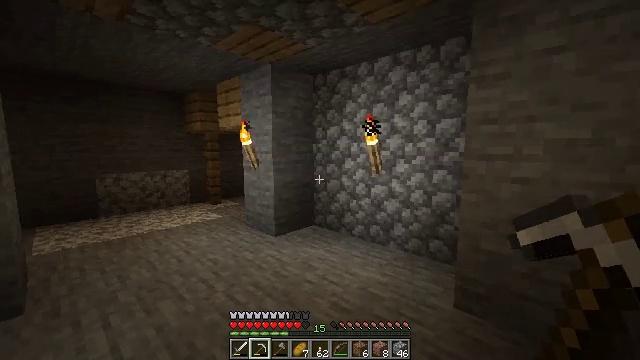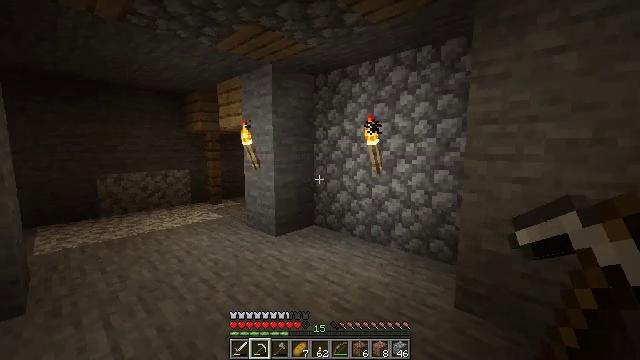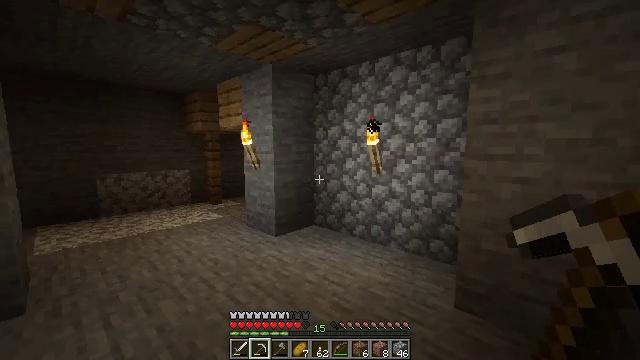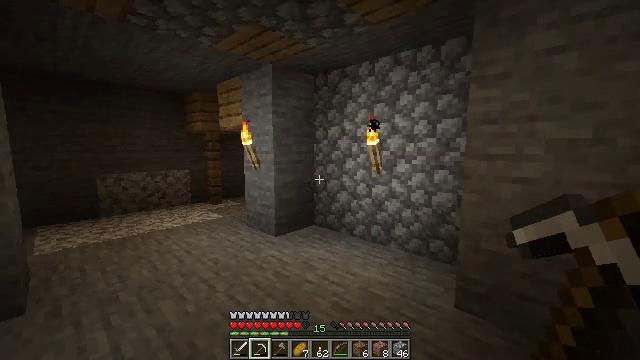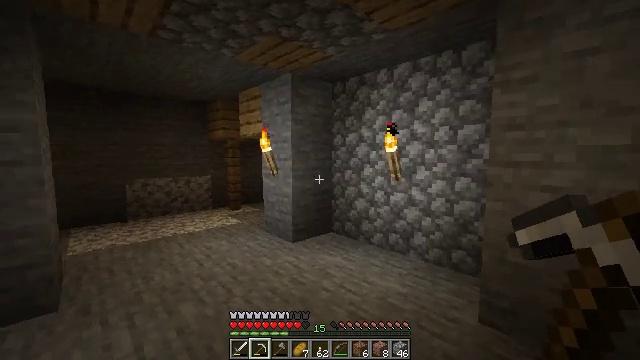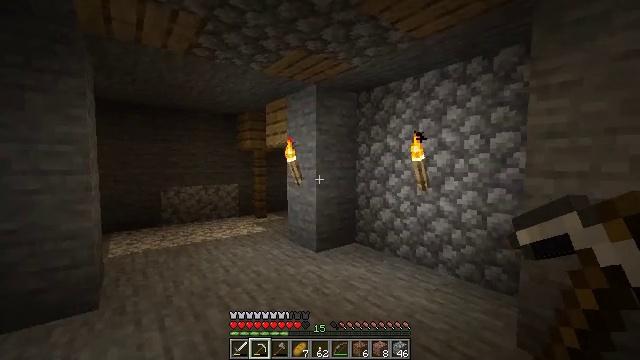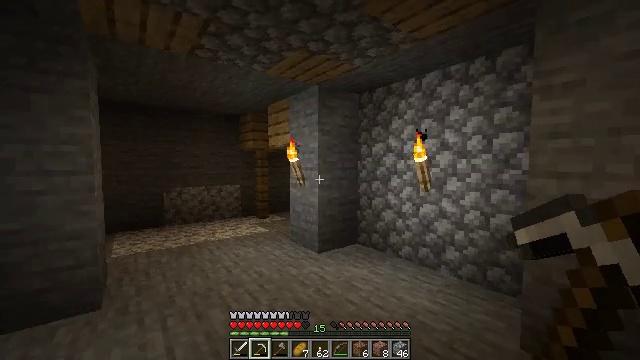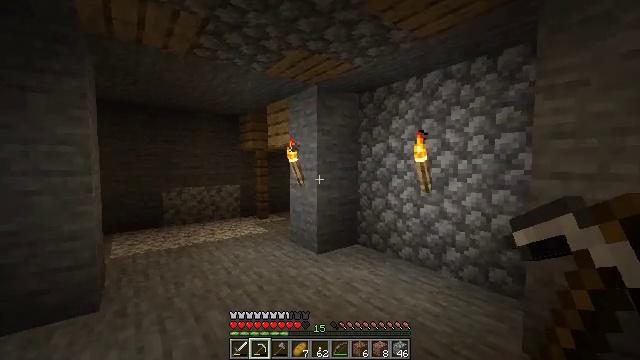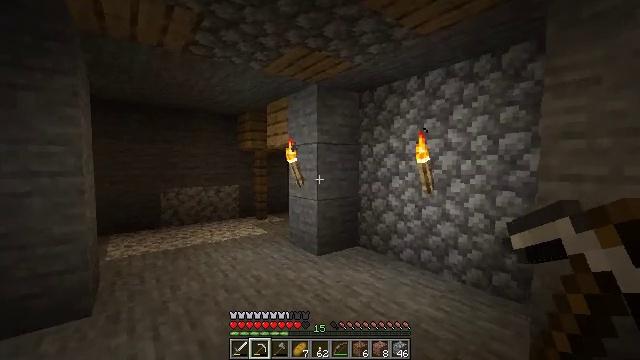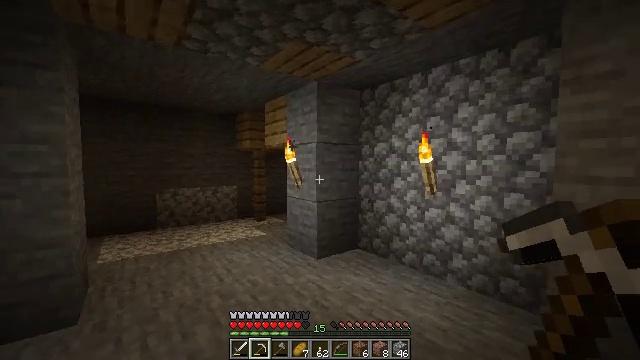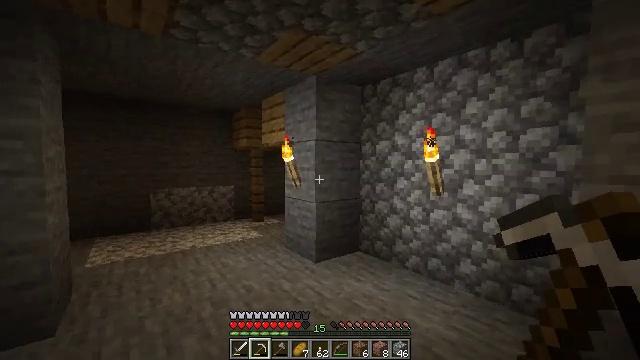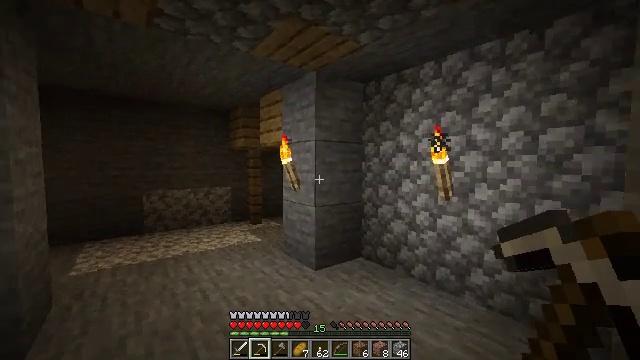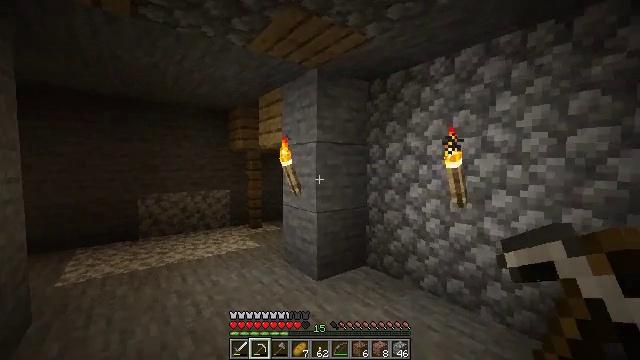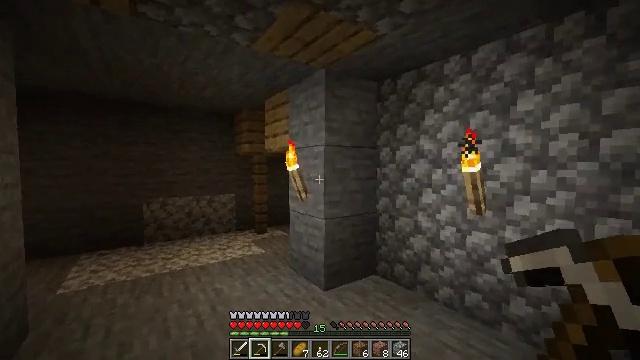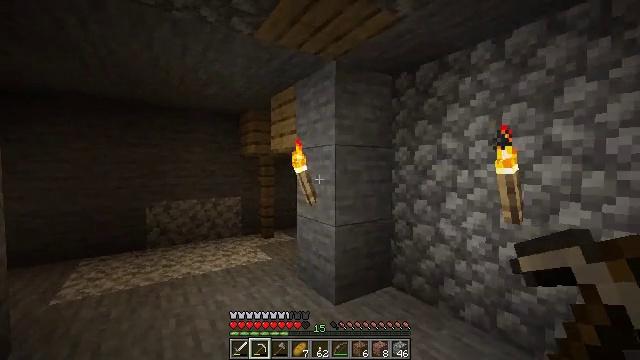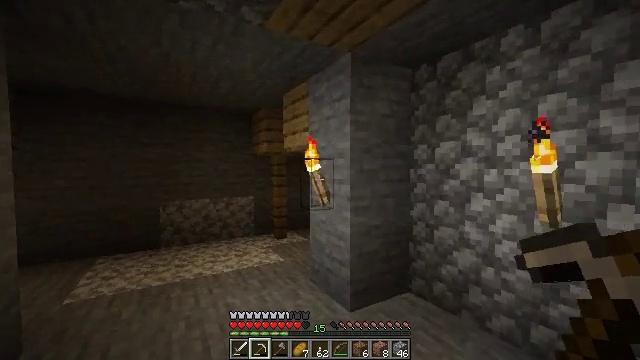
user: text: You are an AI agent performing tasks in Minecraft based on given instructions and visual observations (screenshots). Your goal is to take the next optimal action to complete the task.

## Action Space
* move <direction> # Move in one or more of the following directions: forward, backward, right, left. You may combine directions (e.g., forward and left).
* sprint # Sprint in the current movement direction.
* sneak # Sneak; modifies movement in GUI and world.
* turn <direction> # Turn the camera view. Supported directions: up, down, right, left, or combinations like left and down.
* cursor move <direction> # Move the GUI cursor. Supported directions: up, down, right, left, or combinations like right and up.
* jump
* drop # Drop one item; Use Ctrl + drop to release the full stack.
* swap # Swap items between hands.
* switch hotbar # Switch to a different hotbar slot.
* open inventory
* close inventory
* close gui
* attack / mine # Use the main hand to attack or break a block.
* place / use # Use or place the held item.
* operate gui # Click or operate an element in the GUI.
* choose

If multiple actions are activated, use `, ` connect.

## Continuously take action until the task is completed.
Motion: motion action
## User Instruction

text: Mine planks.
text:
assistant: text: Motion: no_op
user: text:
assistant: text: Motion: no_op
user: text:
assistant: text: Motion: no_op
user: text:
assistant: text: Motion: turn left and up
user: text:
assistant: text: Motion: turn left and up
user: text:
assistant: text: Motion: no_op
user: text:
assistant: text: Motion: move forward
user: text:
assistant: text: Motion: move forward
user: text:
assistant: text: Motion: move forward
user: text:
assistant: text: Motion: move forward
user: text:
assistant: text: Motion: move forward
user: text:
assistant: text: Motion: move forward
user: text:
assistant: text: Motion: move forward, turn left
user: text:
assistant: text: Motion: move forward, turn left
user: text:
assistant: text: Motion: move forward, turn left
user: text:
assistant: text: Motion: move forward, turn left
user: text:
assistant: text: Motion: move forward
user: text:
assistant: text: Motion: move forward
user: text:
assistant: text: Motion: move forward
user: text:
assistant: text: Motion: move forward
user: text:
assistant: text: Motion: move forward
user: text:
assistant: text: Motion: move forward and move left
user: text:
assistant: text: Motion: move forward and move left
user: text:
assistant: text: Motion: move forward and move left, turn right and down
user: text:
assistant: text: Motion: move forward and move left, turn right and down
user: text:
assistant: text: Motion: move forward and move left, turn right and down
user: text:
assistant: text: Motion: move forward and move left, turn right and down
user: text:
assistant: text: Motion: move forward and move left, turn right
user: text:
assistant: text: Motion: move forward and move left, turn right
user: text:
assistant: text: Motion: move forward and move left, turn right